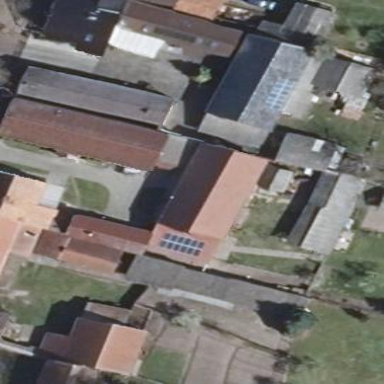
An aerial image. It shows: Gabled building with roof oriented along its structure.